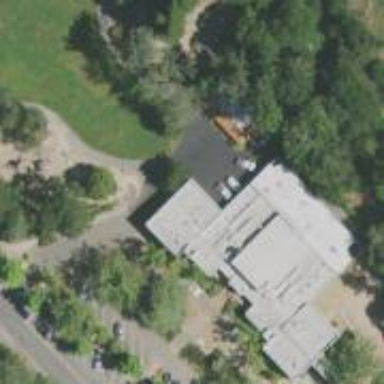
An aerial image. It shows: Public building used as community center.